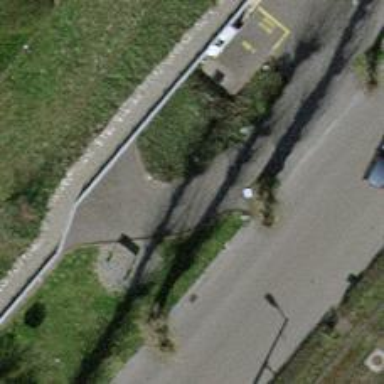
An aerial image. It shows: Single openable cycle barrier.